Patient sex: M
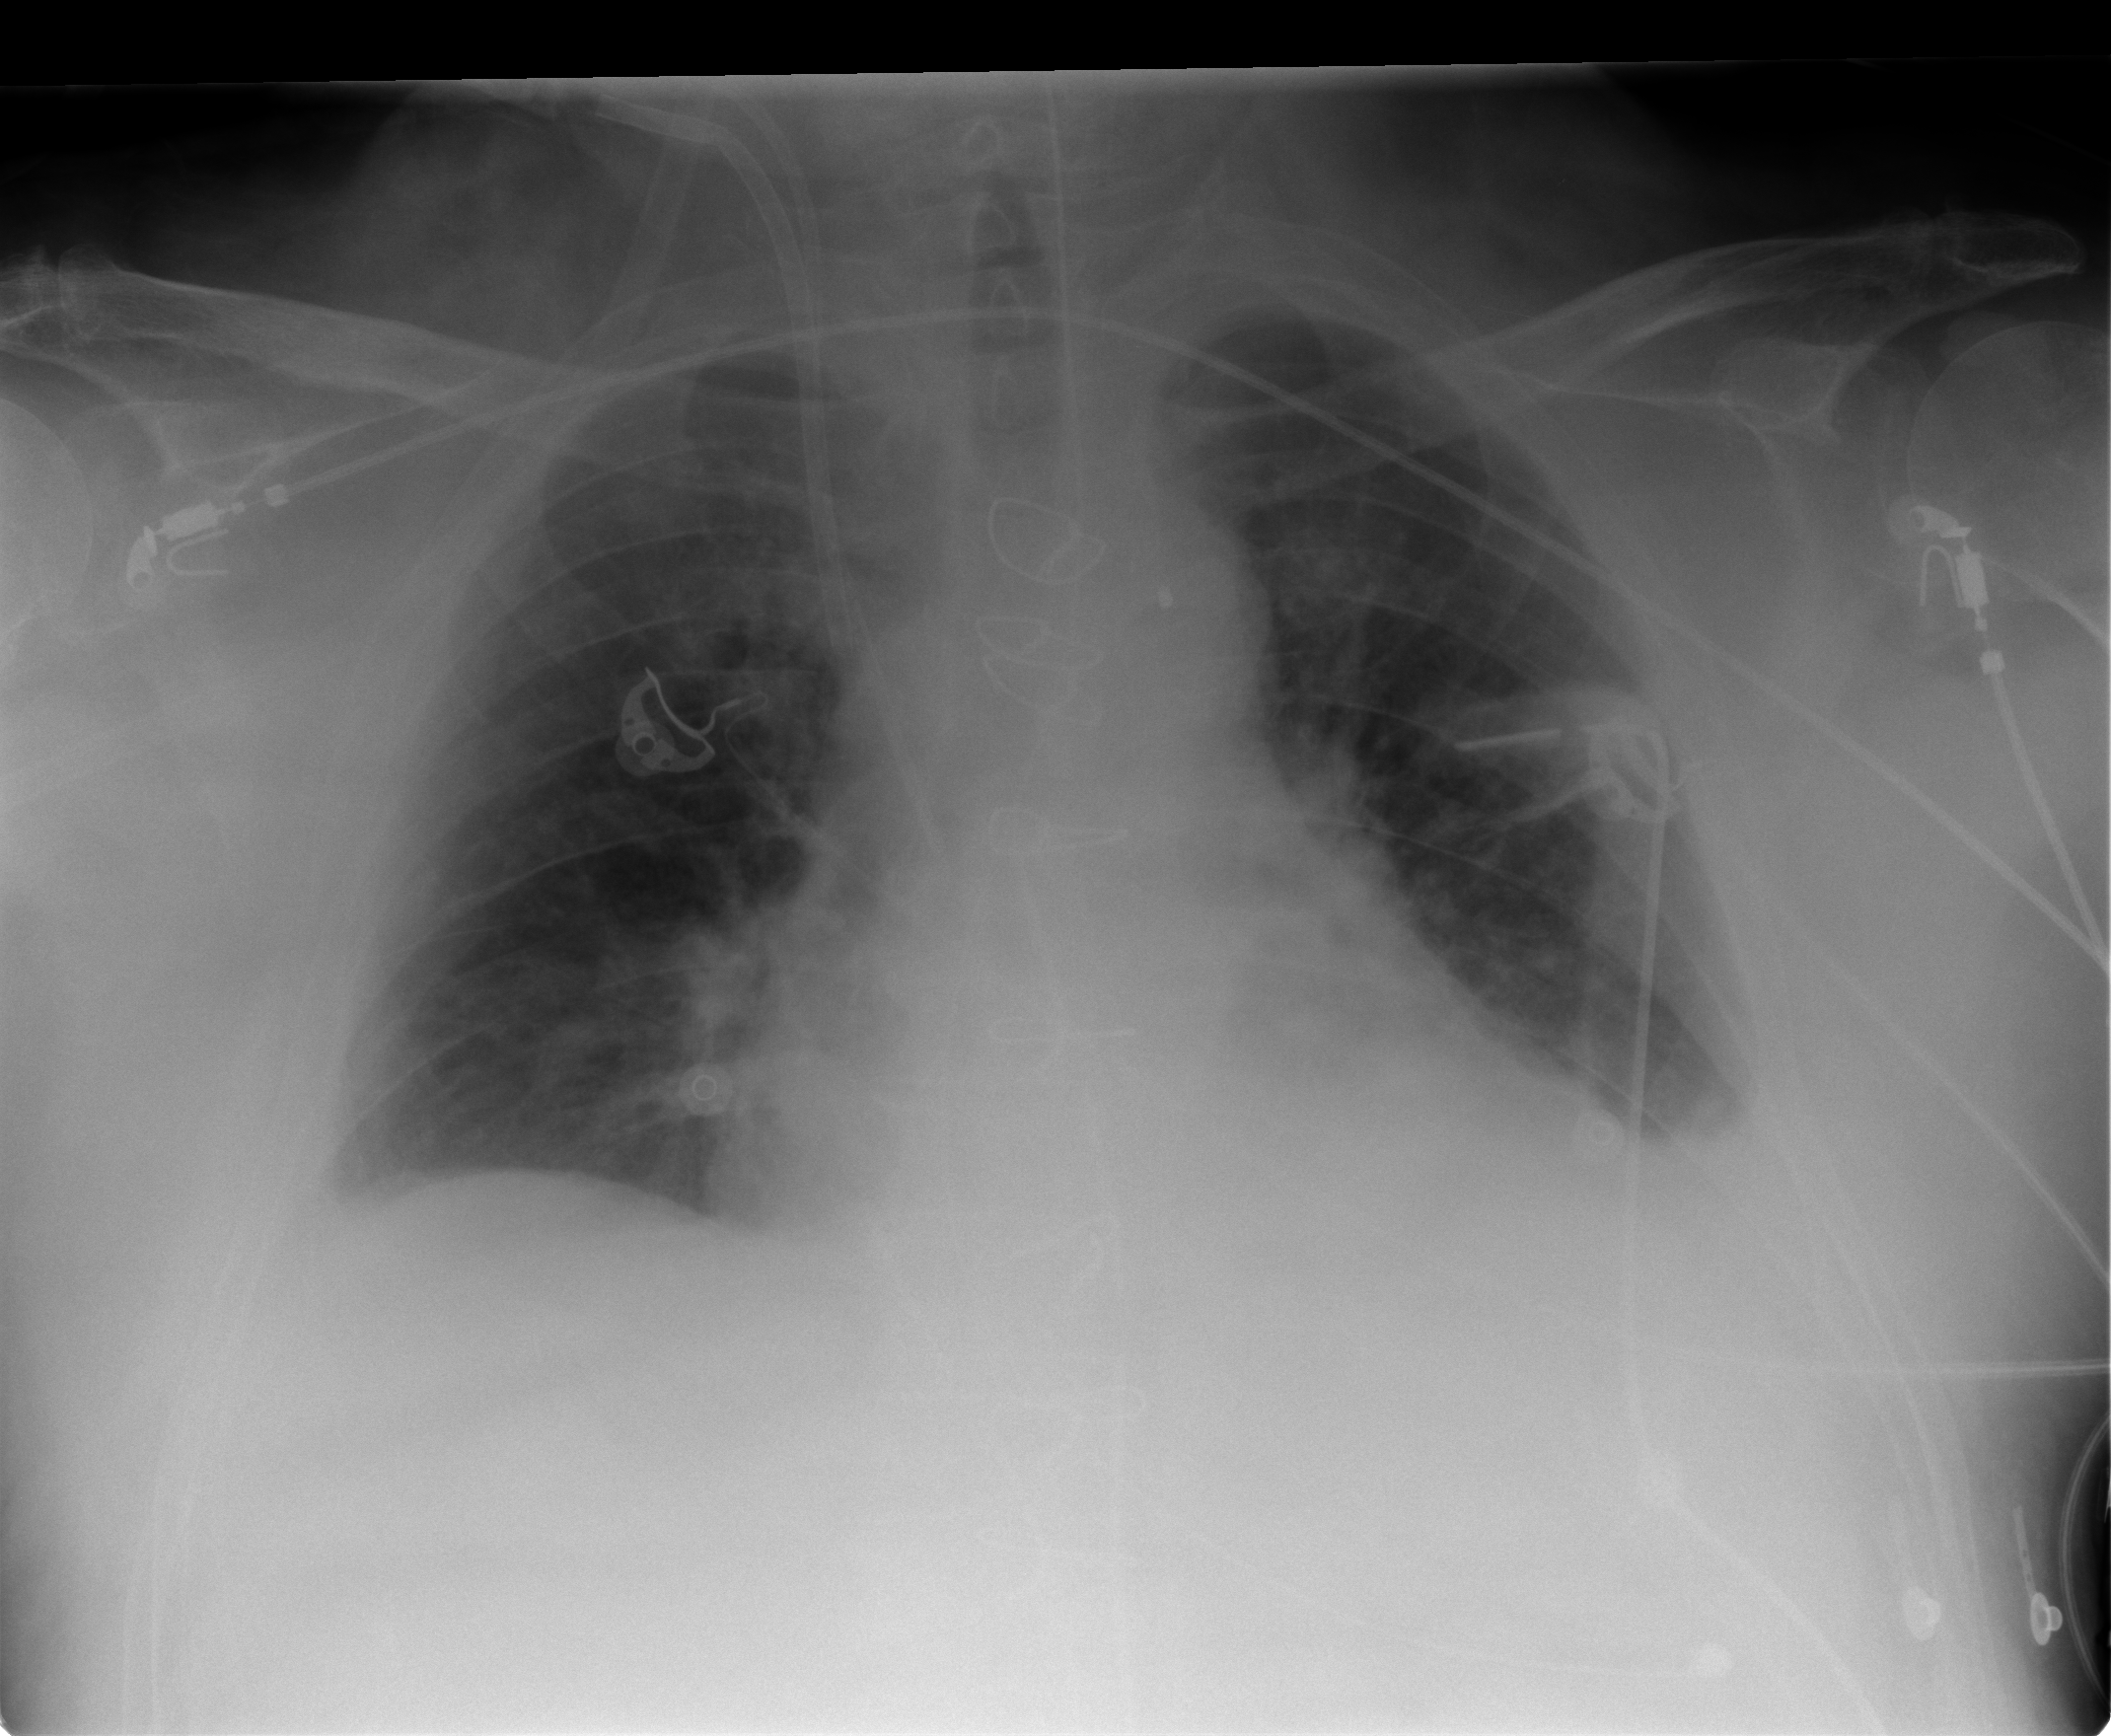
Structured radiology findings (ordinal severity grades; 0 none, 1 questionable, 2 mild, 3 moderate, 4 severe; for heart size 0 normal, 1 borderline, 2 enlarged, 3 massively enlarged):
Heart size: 2
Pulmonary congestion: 1
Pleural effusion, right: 2
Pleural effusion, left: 2
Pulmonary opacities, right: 0
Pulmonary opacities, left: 0
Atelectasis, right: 2
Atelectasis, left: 2